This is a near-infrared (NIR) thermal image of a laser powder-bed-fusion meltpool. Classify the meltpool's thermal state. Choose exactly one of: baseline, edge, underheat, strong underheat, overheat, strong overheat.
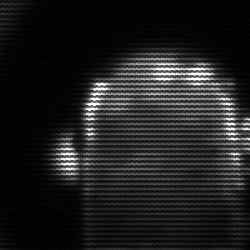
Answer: baseline